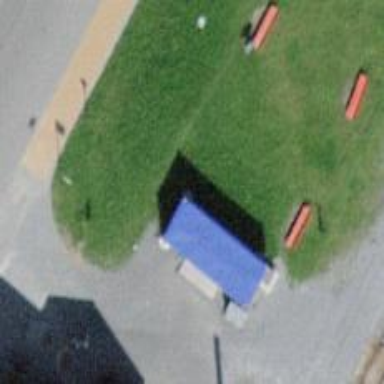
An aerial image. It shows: Toilets are available here.